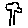
Label: tree